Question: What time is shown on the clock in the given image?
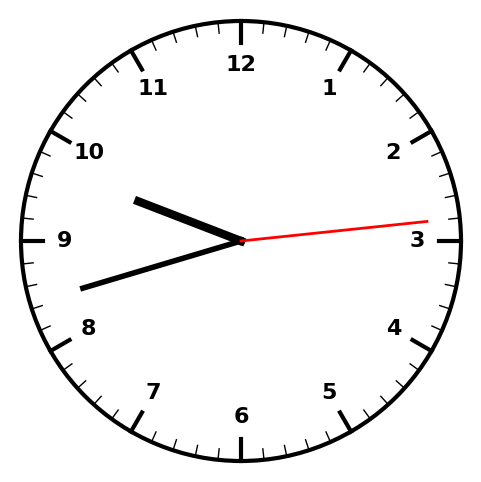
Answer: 09:42:14